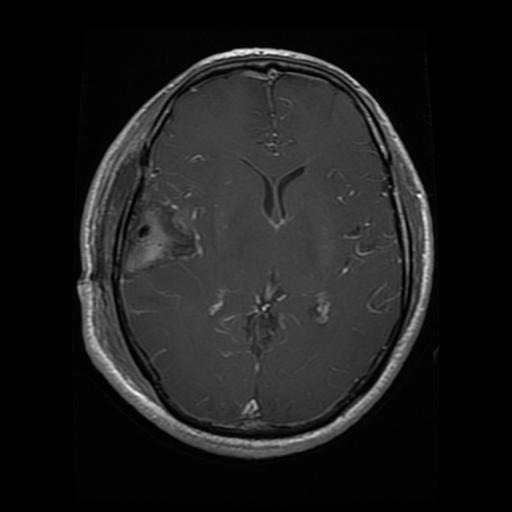
Label: glioma